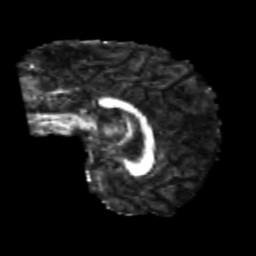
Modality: FA
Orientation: sagittal
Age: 24
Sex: female
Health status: healthy
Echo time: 0.074 s